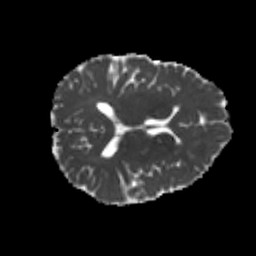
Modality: MD
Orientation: axial
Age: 21
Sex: female
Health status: healthy
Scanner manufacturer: philips
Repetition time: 7.391 s
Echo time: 0.08599 s